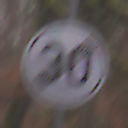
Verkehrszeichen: EndeGeschwindigkeit30
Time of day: Midday
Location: Outdoor (Nature)
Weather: Overcast
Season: Autumn
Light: Natural